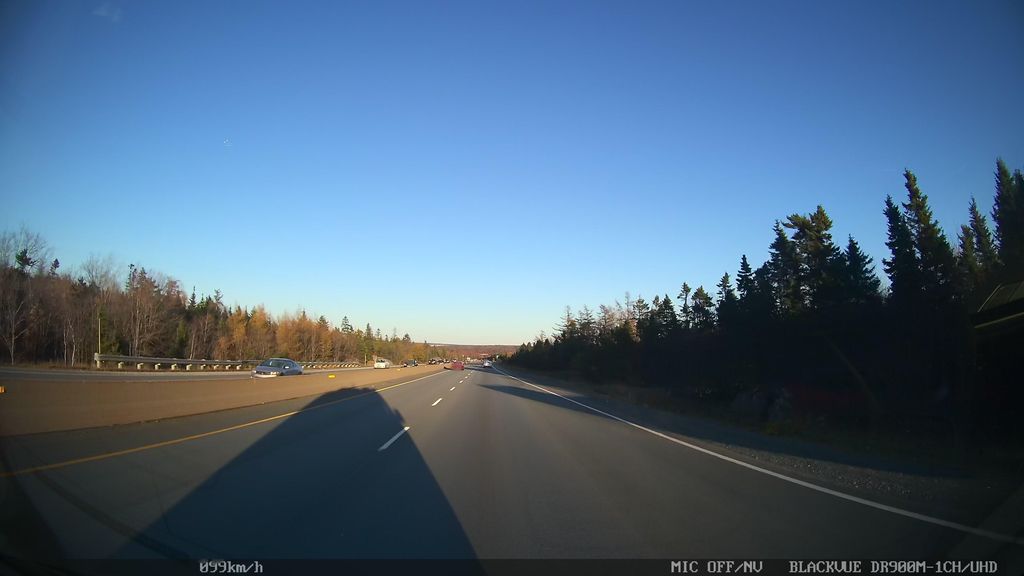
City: halifax